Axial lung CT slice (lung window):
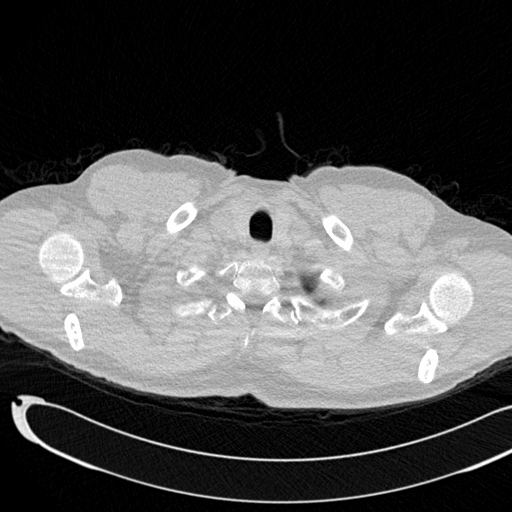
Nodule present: no